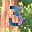
Label: 3